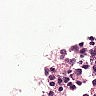
Metastatic tissue present: no